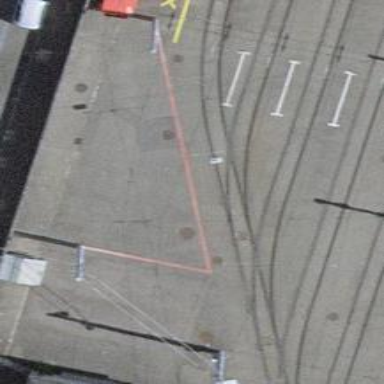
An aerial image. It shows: Service yard for tram railway with single track. The railway is electrified with contact line.